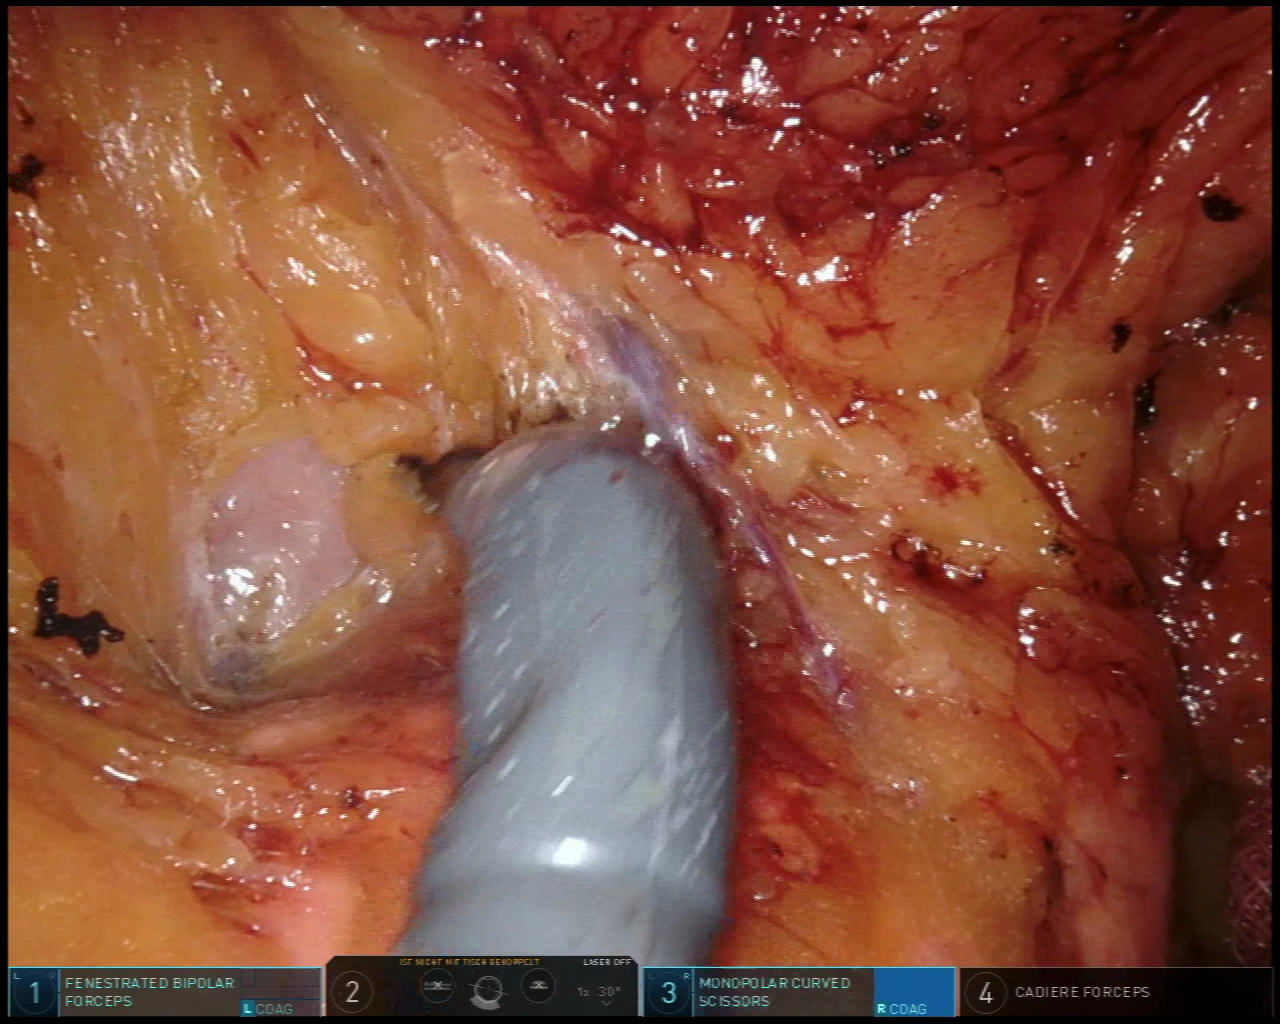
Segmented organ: stomach
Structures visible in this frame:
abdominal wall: no
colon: no
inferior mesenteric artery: no
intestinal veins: no
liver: no
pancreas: yes
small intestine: no
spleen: no
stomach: yes
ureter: no
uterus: no
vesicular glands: no